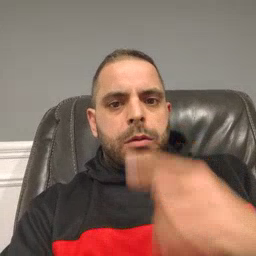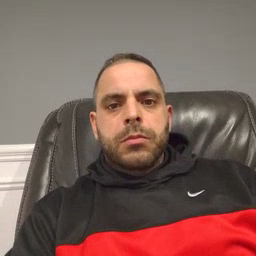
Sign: nose